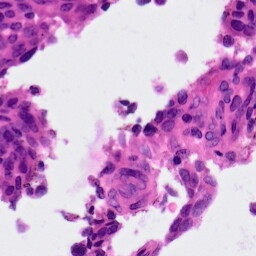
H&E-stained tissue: Ovarian